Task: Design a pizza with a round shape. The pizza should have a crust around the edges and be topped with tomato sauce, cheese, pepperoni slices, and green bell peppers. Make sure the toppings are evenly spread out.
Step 230:
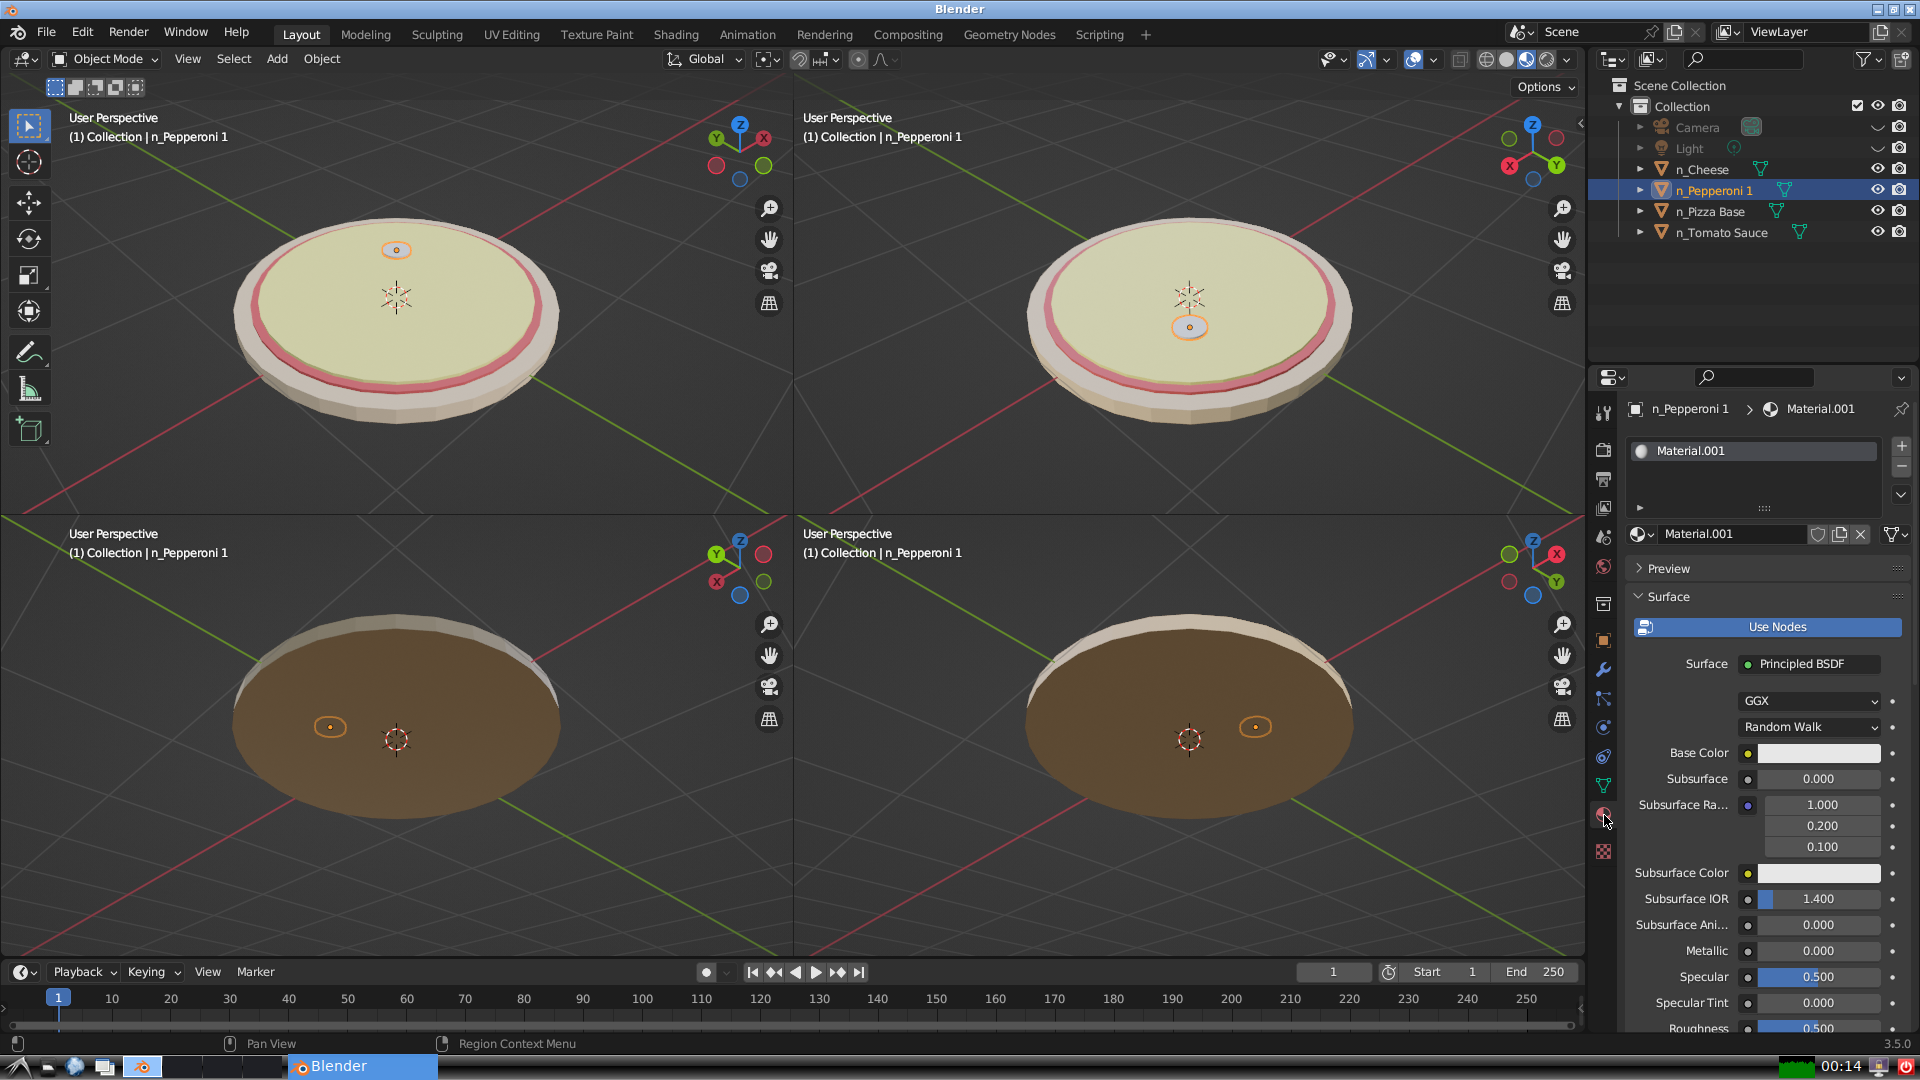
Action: {"mouse_move": [1706, 531]}